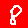
Digit: 8